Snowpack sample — Snodgrass Mountain, Crested Butte, Colorado (2/4/25, 12:06 PM MST)
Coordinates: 38.923, -106.968
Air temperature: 35 °F
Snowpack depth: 80 cm
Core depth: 60 cm
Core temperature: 32 °F
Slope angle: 14°, slope face: 78°
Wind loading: low
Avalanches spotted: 0
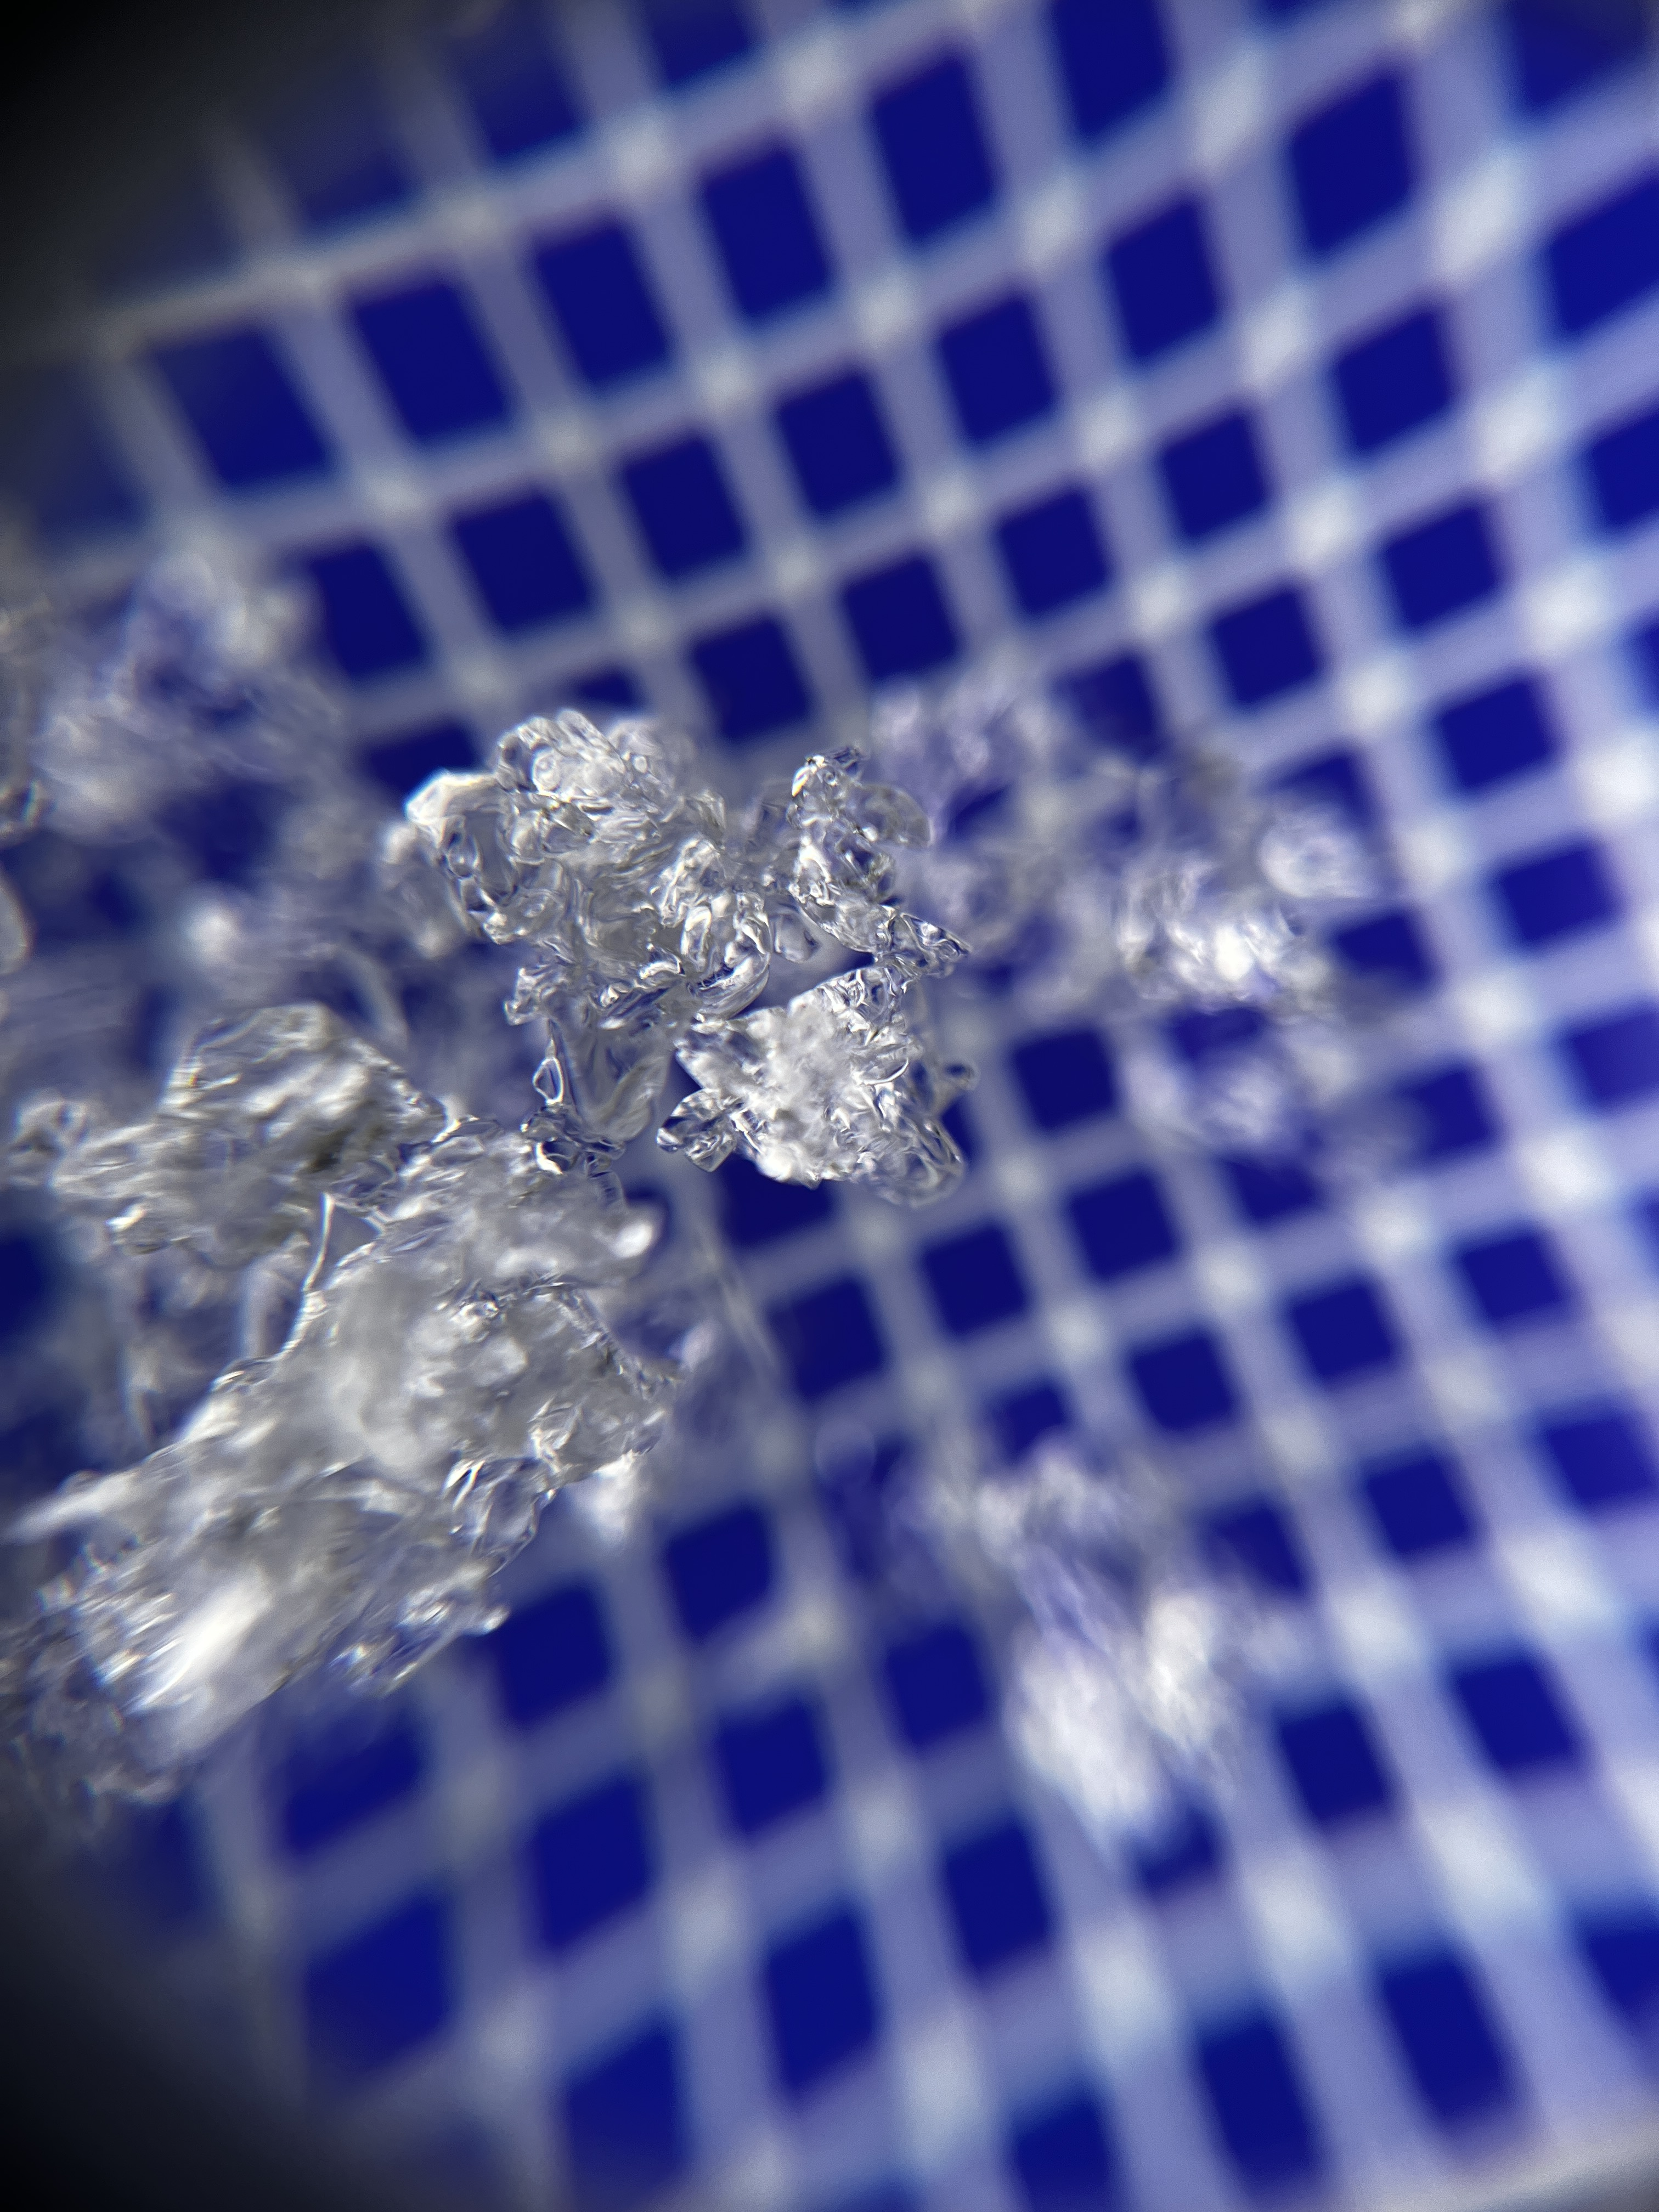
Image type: magnified_profile
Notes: No avalanches nearby, unusually warm weather for the last month reported by residents, Collected 25 yards from treeline